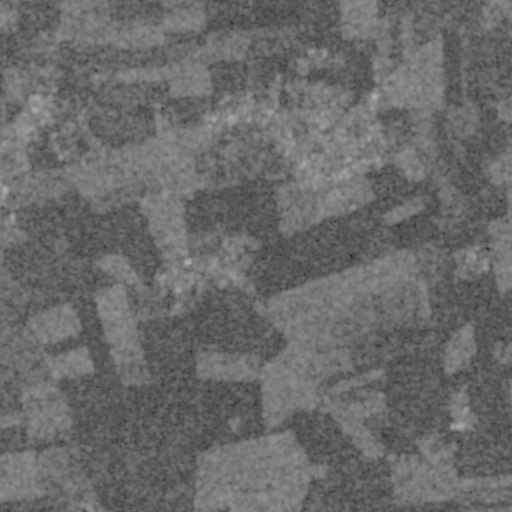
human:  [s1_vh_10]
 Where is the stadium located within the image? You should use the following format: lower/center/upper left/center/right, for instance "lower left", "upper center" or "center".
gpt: The stadium is located in the upper left of the image.
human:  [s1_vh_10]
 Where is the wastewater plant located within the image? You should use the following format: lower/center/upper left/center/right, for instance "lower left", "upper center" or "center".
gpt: The wastewater plant is located in the center of the image.
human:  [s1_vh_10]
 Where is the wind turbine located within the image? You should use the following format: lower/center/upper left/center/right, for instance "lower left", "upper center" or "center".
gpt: The wind turbine is located in the lower center of the image.
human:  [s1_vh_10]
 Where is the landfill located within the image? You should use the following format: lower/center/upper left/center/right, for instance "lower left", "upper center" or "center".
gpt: There is no landfill in the image.

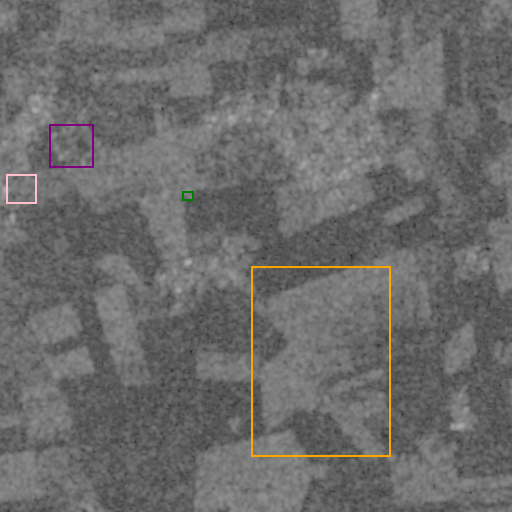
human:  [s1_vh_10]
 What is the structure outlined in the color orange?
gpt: The structure outlined in orange is a crop field.
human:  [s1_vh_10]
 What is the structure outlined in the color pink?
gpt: The structure outlined in pink is a park.
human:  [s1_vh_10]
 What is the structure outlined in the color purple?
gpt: The structure outlined in purple is a stadium.
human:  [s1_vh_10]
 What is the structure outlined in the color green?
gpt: The structure outlined in green is a wastewater plant.
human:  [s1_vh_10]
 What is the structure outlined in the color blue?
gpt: There is no blue outline.